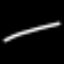
Label: line